Question: Following <URL>:

I wrote this code to iterate through the files of a folder:
'''
var folder = DocsList.getFolderById('0B9HEC6UUJxrsYWNPYko0M3dBRU0');
var files = folder.getFiles();
arrayList = [];
while ( files.hasNext() ) {
var file = files.next();
var newArray = [];
var fileName = file.getName();
var fileId = file.getId();
newArray.push(fileName);
newArray.push("some info");
newArray.push(fileId);
arrayList.push(newArray);
}
'''
But I got this error: 'TypeError: Cannot find function hasNext in object File,File,File,File,File,File,File,File,File,File,...'. How to fix that? How a iterator can be acccessed from a Folder?
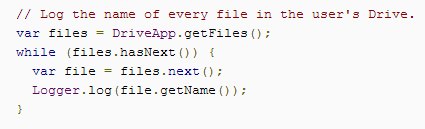
Answer: Be careful, with <URL> must use a code like this:
'''
...
var folder = DocsList.getFolderById('*******');
var files = folder.getFiles();
for (var file in files) {
Logger.log(files[file].getName());
}
...
'''
<URL> returns an iterator and can use a code like the following:
'''
...
var folder = DriveApp.getFolderById('*******');
var files = folder.getFiles(), file;
while (files.hasNext()) {
file = files.next();
Logger.log(file.getName());
}
...
'''